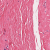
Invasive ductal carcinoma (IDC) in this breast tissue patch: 0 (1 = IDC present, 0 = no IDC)